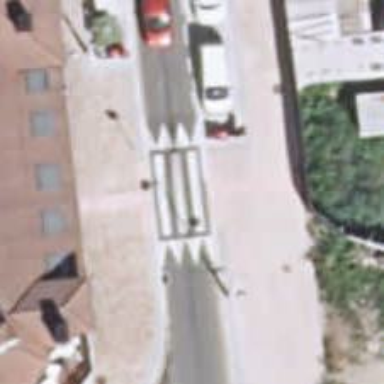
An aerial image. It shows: Zebra crossing on the road.